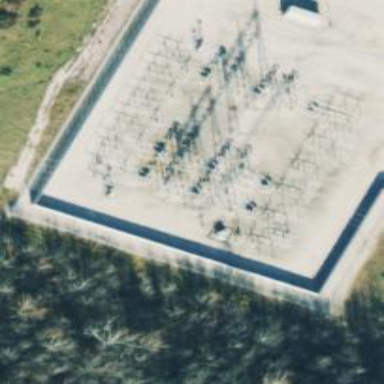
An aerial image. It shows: Switch used for power control.